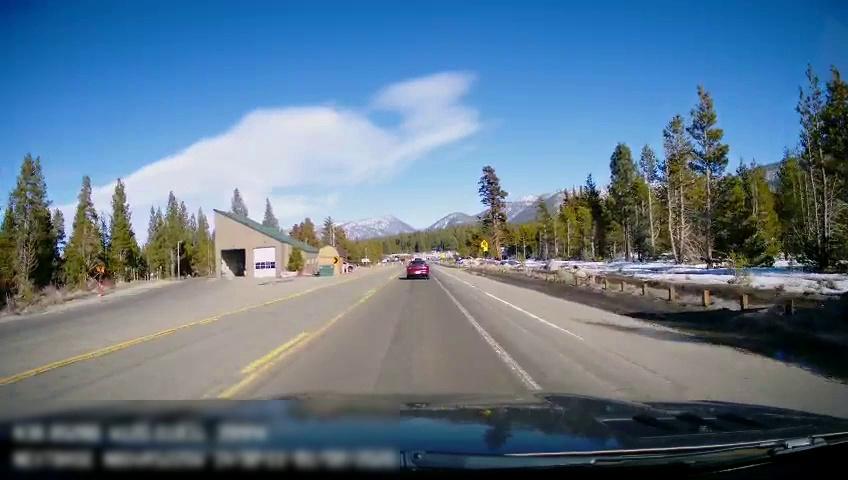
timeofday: Day
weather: Sunny
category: Drivable Space
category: Vehicles | Car
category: Vehicles | Truck
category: Lanes | Current Lane
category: Lanes | Alternate Lane
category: Lanes | Current Lane
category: Lanes | Opposite Lane
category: Traffic | Signs